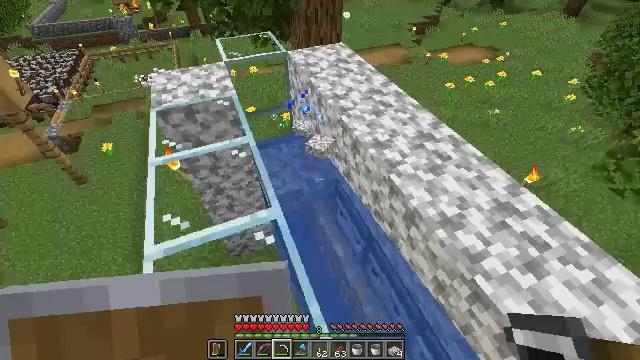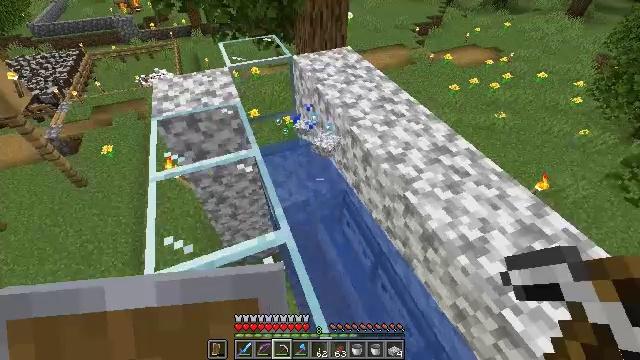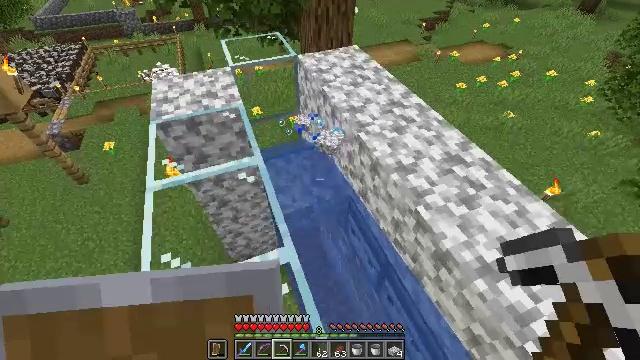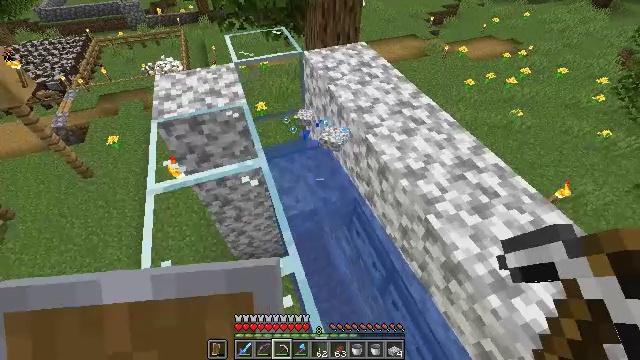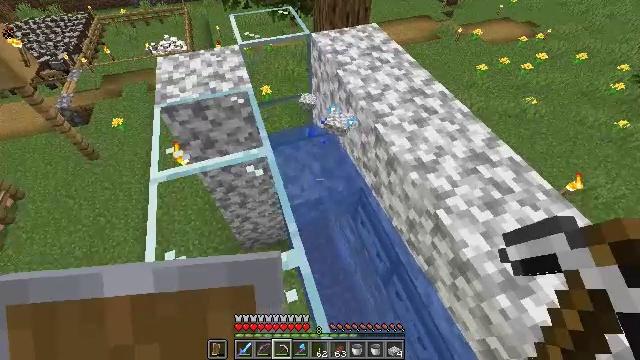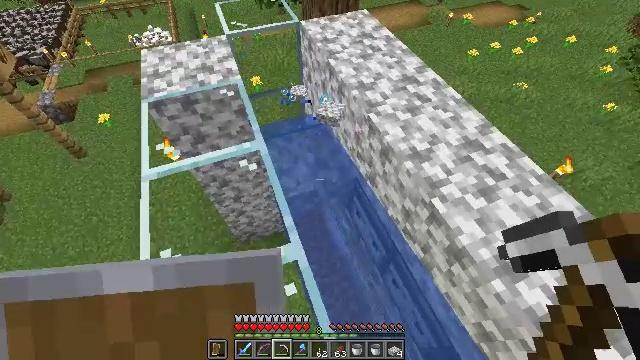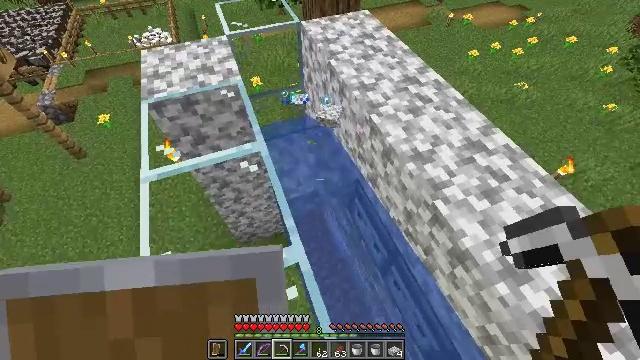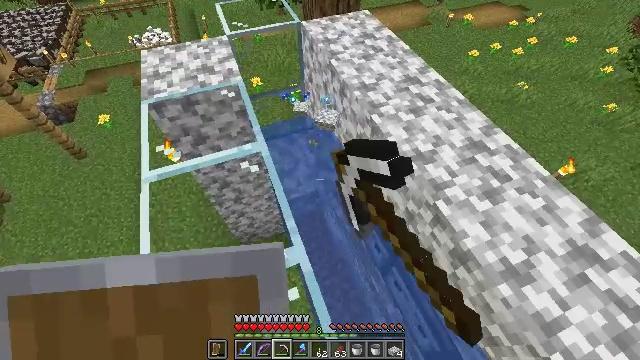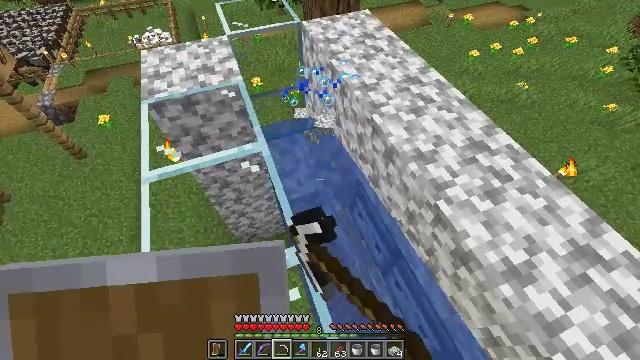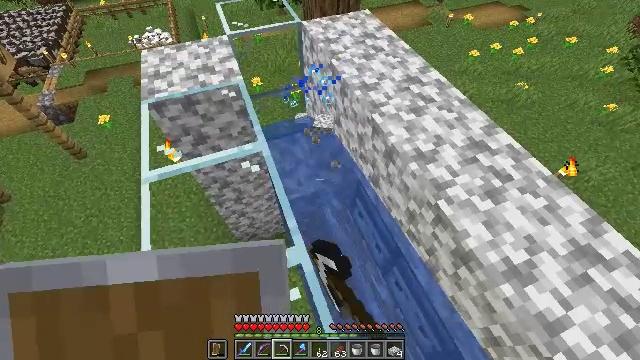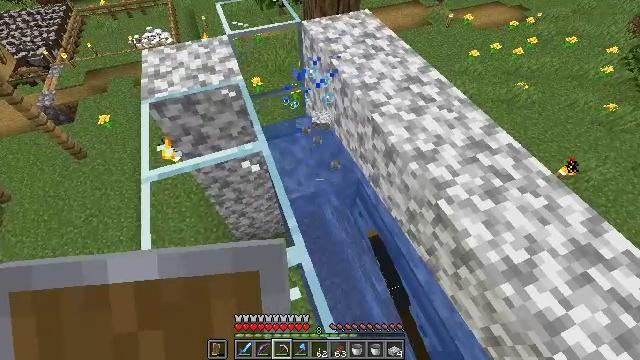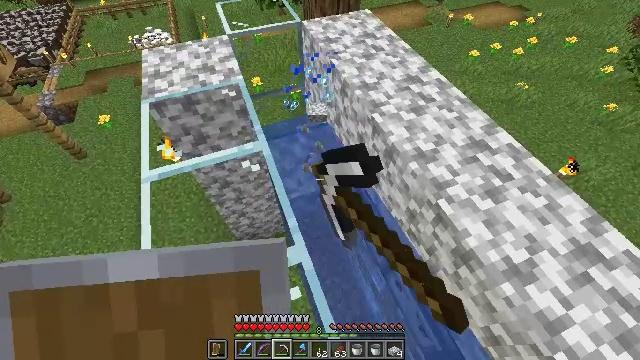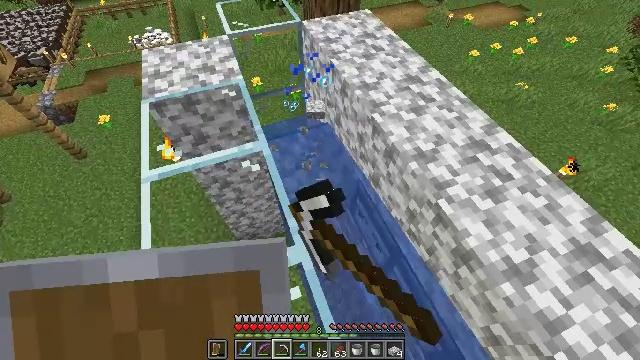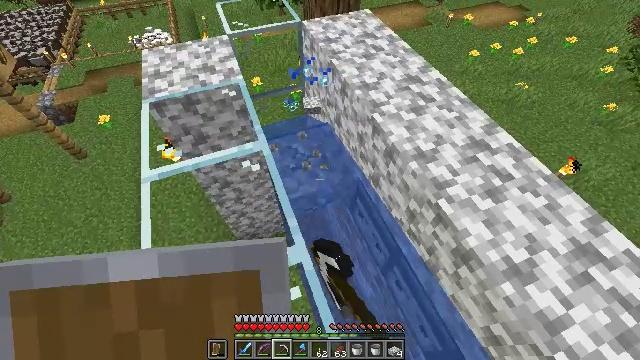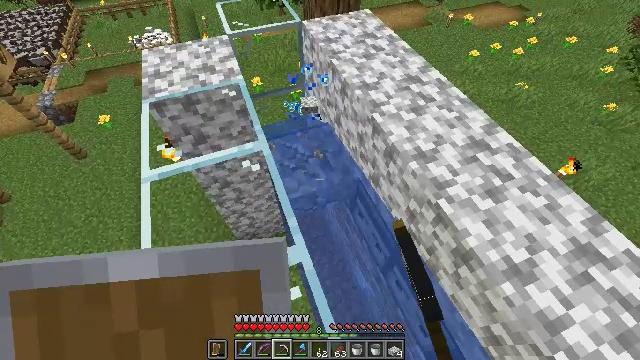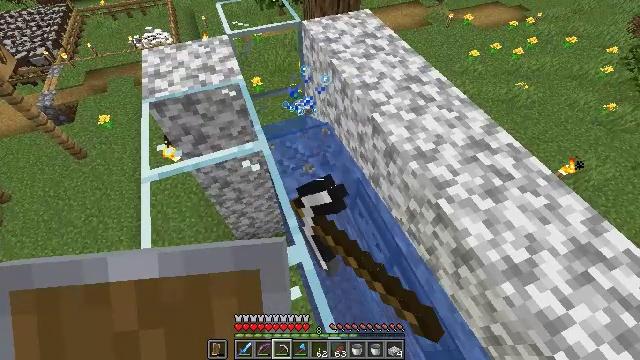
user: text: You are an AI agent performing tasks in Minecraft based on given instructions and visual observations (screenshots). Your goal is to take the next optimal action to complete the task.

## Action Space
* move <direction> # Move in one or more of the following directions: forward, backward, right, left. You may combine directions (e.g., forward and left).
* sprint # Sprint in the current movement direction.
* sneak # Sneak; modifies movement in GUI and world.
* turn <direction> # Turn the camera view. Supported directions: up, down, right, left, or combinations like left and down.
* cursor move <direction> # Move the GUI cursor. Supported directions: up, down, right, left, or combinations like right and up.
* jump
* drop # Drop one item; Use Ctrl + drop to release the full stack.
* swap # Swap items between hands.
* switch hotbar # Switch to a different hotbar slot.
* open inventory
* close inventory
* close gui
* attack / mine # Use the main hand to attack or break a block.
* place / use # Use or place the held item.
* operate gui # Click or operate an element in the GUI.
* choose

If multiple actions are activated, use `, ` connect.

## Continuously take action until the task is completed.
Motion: motion action
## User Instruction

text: Collect diorite slabs by mining.
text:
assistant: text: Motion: move forward
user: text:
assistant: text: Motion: move forward, turn down
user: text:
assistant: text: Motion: turn left and down
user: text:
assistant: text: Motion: turn left and down
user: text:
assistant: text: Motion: turn right and down
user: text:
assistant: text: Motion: attack / mine
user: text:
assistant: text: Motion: attack / mine
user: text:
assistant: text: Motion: attack / mine
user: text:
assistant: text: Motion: attack / mine
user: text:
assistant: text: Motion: attack / mine
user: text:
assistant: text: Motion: attack / mine
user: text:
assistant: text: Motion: attack / mine
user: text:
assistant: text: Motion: attack / mine
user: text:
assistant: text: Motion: attack / mine
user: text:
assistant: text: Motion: attack / mine
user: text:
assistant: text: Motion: attack / mine
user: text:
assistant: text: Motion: attack / mine
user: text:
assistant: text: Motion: attack / mine
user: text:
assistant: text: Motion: attack / mine
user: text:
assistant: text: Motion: attack / mine
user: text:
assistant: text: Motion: attack / mine
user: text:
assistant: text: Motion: no_op
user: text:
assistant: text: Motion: turn right
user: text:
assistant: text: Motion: no_op